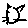
Label: cat